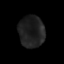
Tissue: lung
Cell type: Epithelial cells
Senescence score: 0.17
Nuclear area (px): 792
Mean DAPI intensity: 32.091